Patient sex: M
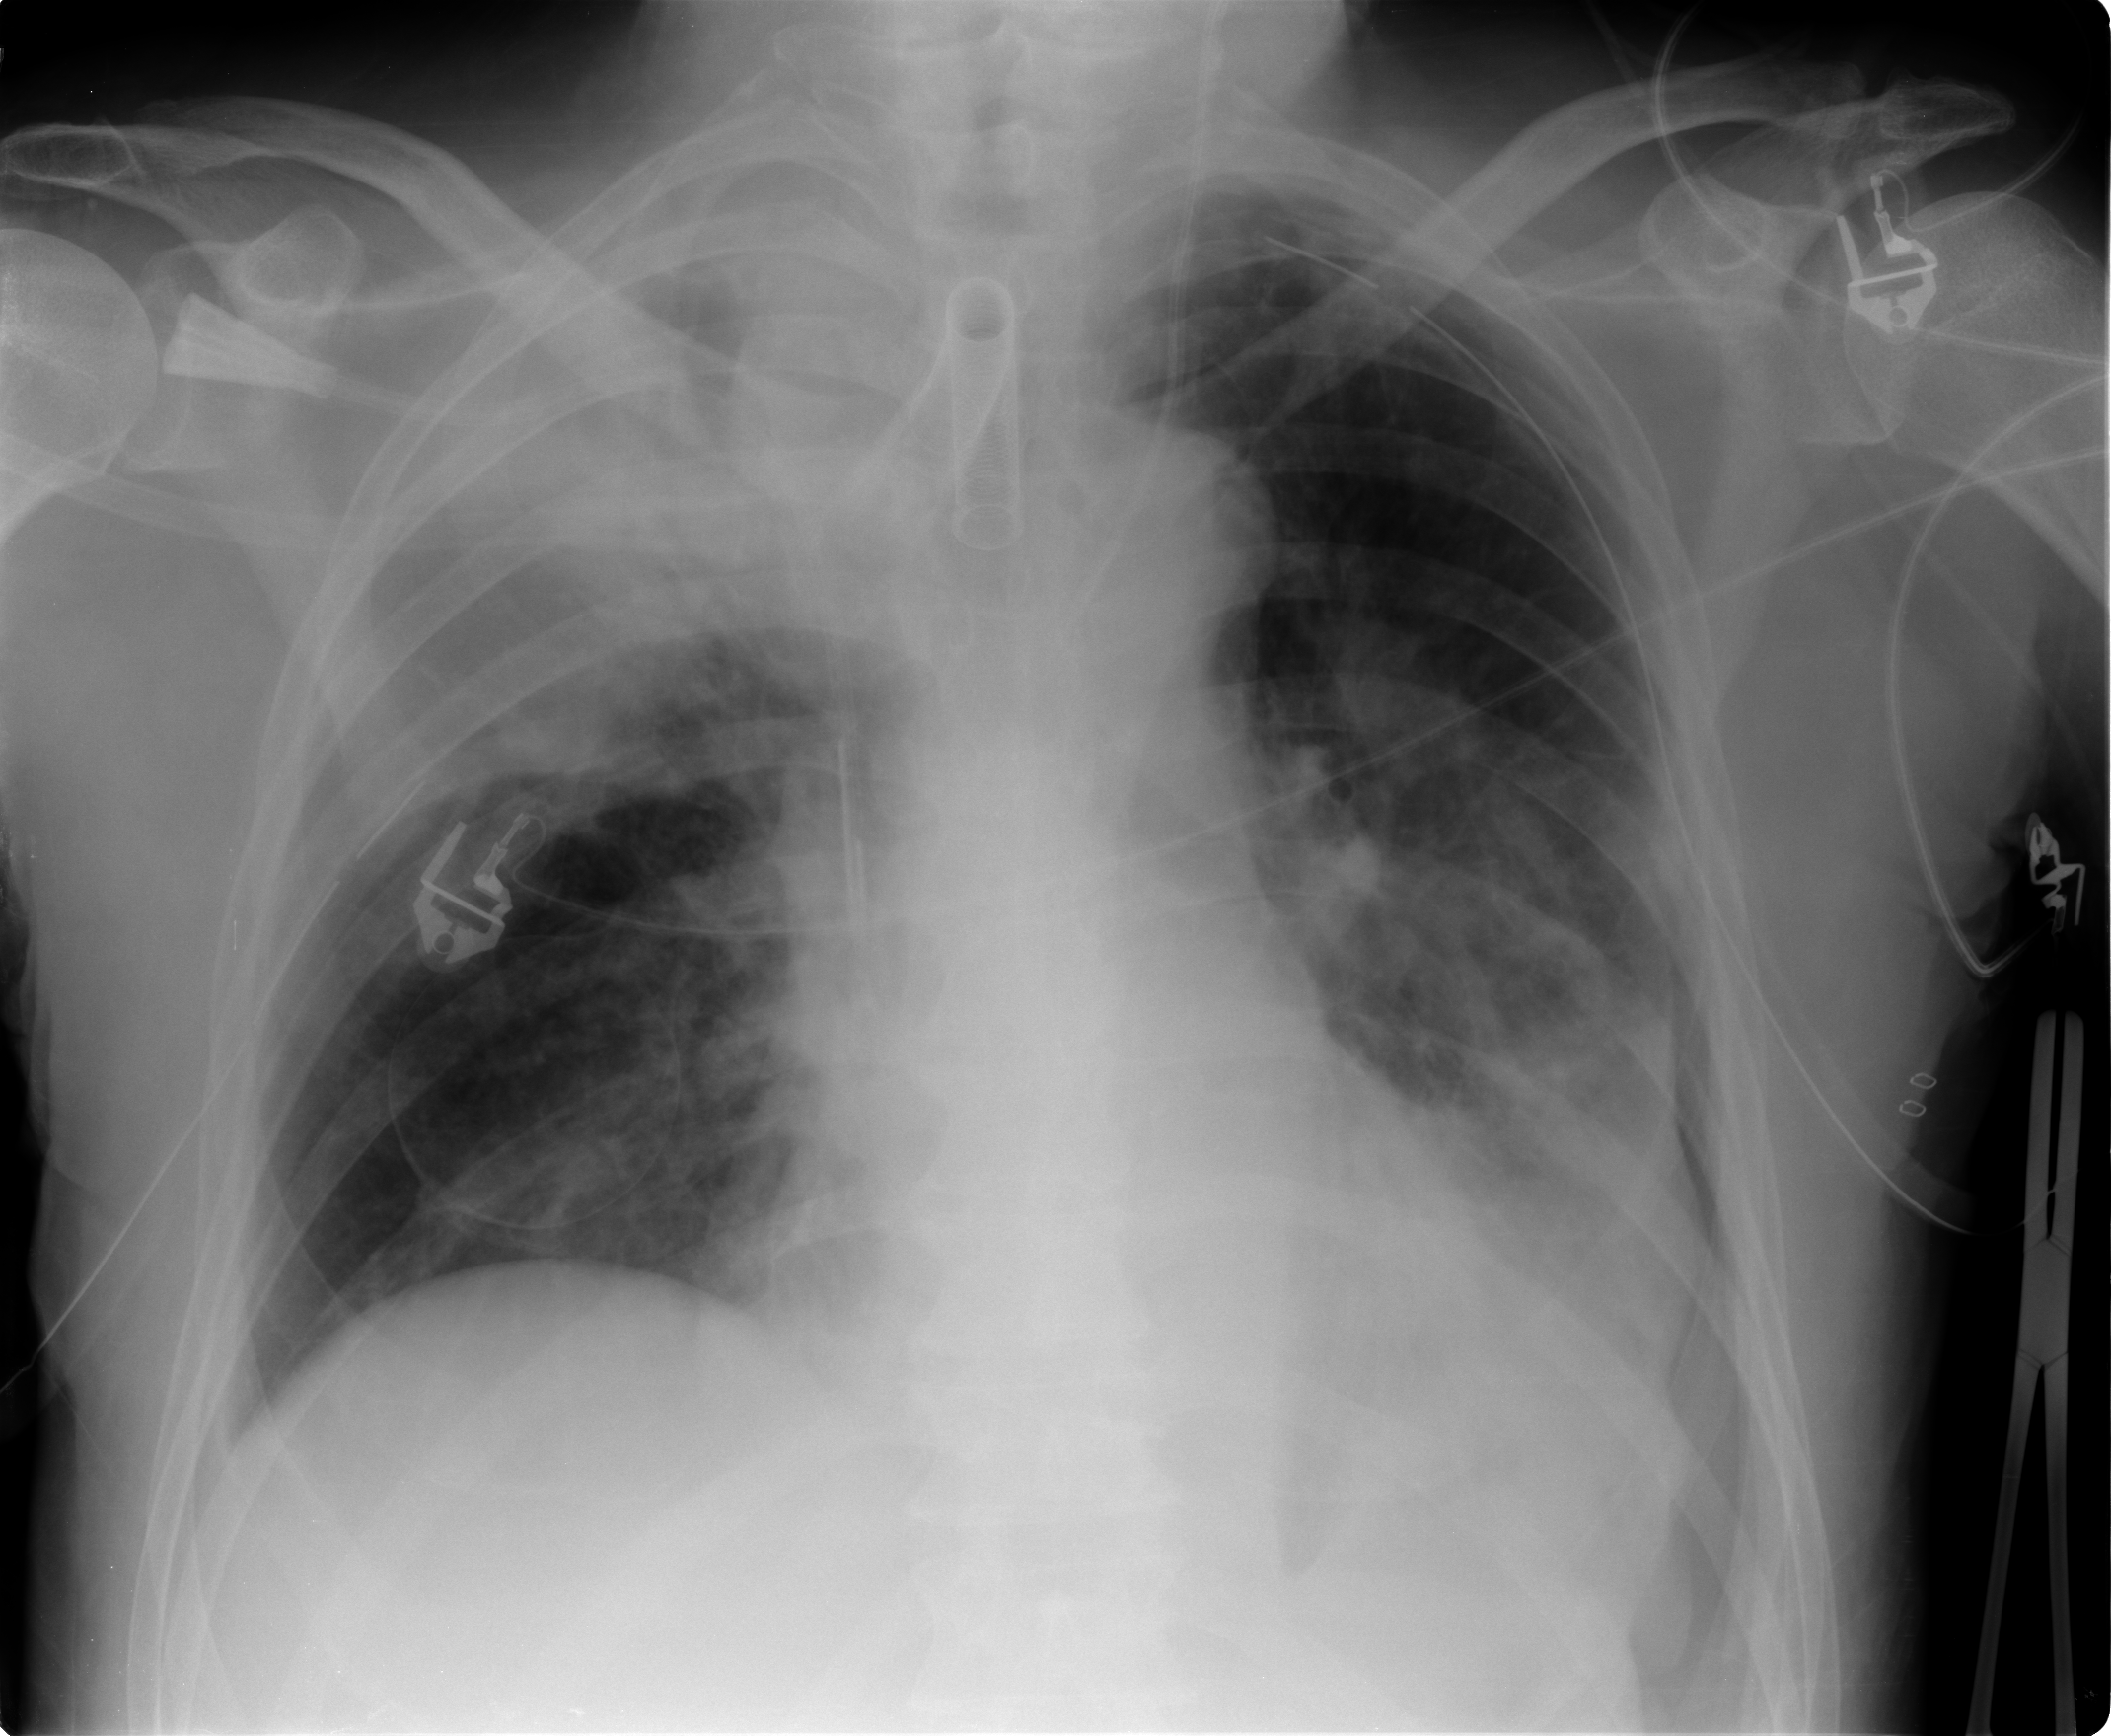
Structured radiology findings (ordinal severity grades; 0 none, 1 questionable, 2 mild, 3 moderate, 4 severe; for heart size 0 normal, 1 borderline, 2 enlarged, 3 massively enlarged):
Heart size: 0
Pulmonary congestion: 1
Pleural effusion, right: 0
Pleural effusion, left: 2
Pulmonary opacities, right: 3
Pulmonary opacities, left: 2
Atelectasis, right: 3
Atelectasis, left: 3